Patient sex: F
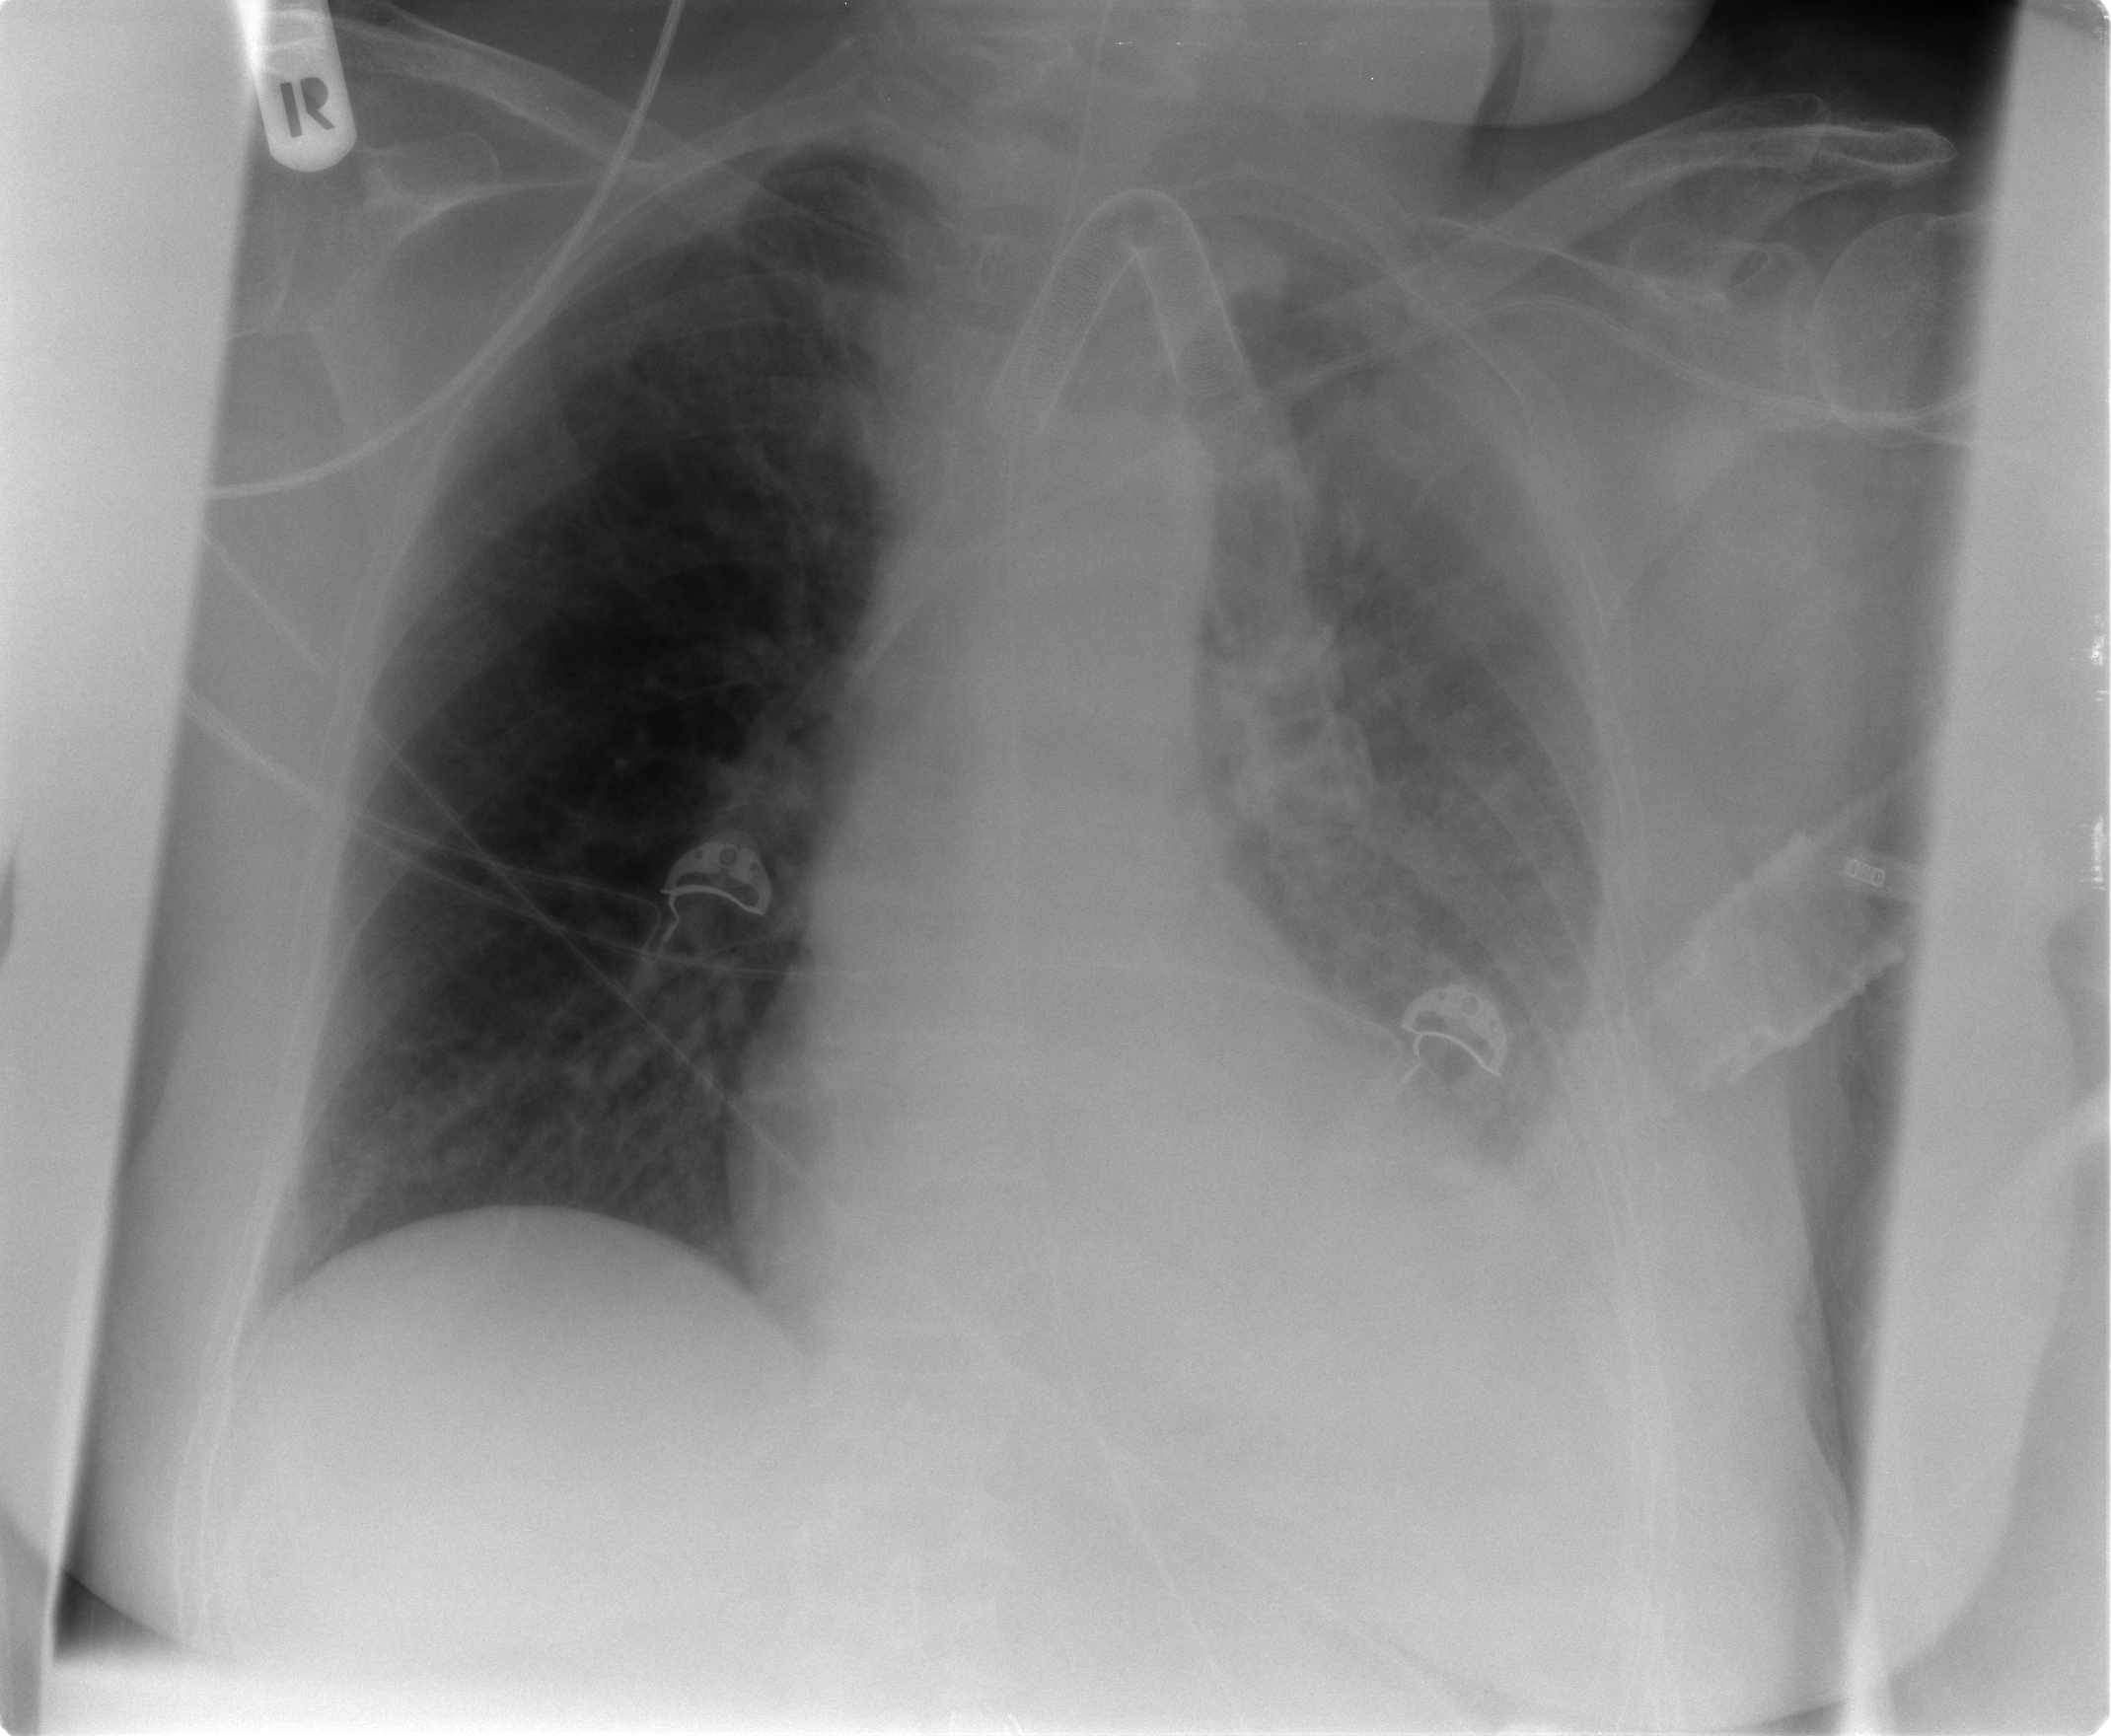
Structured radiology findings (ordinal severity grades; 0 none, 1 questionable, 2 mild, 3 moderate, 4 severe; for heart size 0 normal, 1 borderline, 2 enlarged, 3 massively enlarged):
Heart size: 0
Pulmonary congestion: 0
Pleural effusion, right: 0
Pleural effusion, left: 3
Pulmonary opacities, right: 0
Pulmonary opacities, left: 2
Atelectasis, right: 0
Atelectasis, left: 2